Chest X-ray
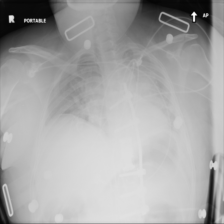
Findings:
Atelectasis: negative
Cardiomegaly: negative
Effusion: negative
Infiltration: negative
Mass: negative
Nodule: negative
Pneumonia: negative
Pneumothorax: negative
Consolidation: negative
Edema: negative
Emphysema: negative
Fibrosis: negative
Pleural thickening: negative
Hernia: negative